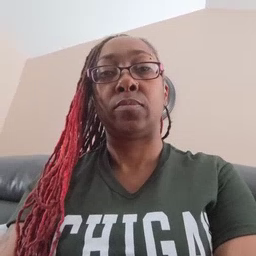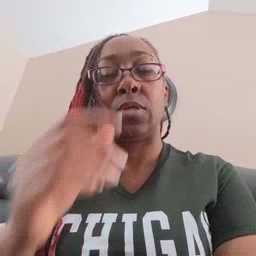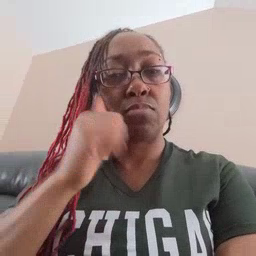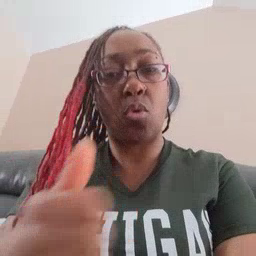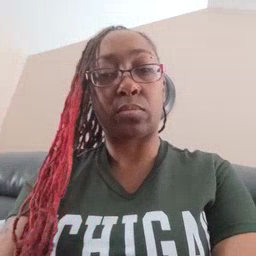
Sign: tomorrow